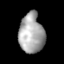
Tissue: lung
Cell type: Smooth muscle cells
Senescence score: 0.668
Nuclear area (px): 969
Mean DAPI intensity: 168.042